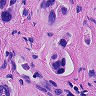
Metastatic tissue present: yes